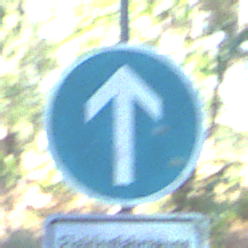
Verkehrszeichen: VorgeschriebeneFahrtrichtungGeradeaus
Zusatzzeichen unten: BesondereFahrzeugeUndTransportgueter10
Umgebung: Outdoor, Nature
Tageszeit: MorningAfternoon
Wetter: Clear
Licht: Natural
Jahreszeit: NotSpecified
Kontrast: LowContrast